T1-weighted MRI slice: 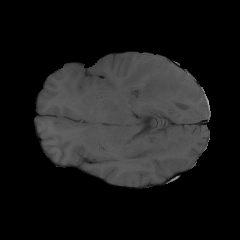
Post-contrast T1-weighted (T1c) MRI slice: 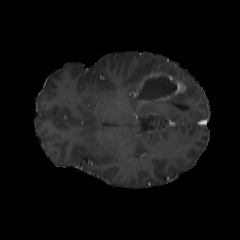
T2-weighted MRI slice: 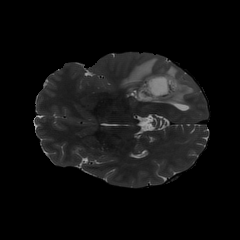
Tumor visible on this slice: yes